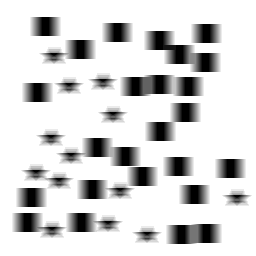
Squares: 25
Triangles: 0
Stars: 13
Total shapes: 38